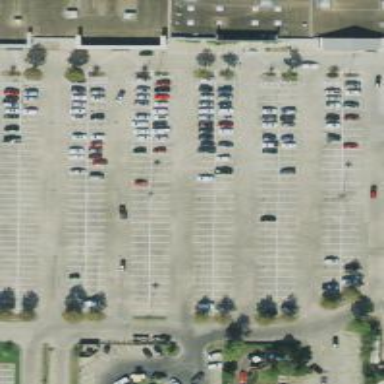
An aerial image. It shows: Parking space.